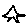
Label: star